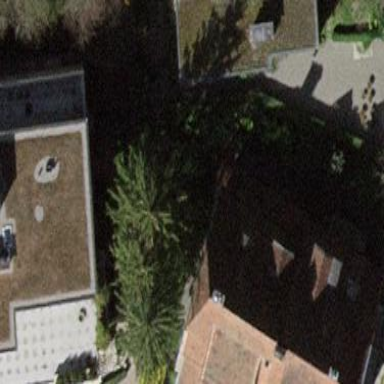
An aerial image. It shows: Building with half-hipped roof.